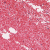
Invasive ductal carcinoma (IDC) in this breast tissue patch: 0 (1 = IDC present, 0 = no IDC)